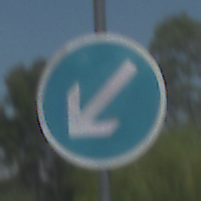
Verkehrszeichen: VorgeschriebeneVorbeifahrtLinks
Umgebung: Outdoor, Nature
Tageszeit: Midday
Wetter: Clear
Licht: Natural
Jahreszeit: NotSpecified
Kontrast: HighContrast